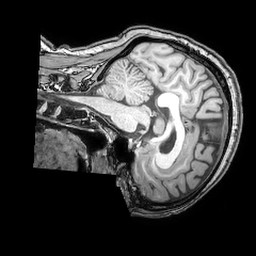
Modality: T1w
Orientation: sagittal
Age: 44
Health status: ill
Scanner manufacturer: philips
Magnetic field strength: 3 T
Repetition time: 0.007 s
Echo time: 0.0035 s